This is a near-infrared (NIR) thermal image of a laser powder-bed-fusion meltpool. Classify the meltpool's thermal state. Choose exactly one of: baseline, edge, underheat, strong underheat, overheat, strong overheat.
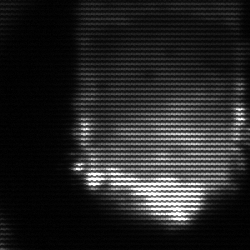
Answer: baseline